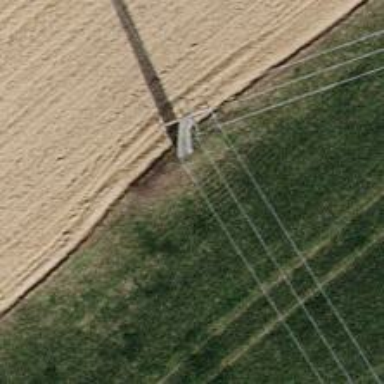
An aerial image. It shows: Power pole.